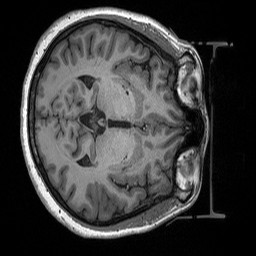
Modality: T1w
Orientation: axial
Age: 46
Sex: female
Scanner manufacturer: siemens
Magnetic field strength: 3 T
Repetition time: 2.53 s
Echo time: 0.00219 s